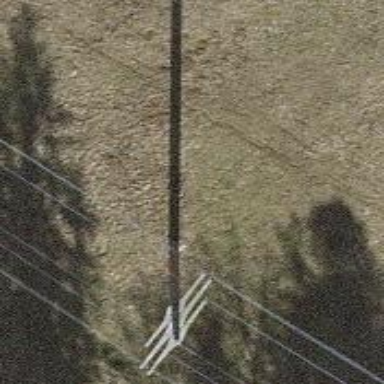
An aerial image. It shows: Power tower.